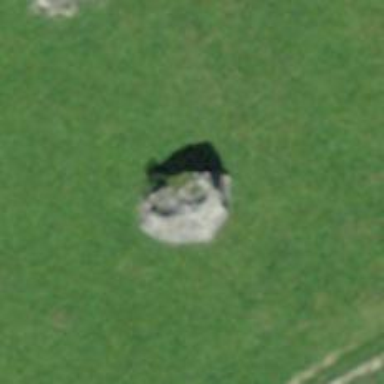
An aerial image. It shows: Natural rock formation.